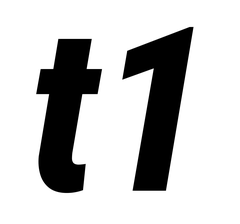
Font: Roboto-Italic_Condensed_ExtraBold_Italic